Question: I've been inspecting the Gmail app in Android using the HierarchyViewer and found something interesting in that each item in the email list looks like a canvas view - I was expecting something like a RelativeLayout with child components:

My initial though is that it's done this way for performance reasons - one canvas view per item is much better than multiple views per item, especially in a long list which seems to scroll very smoothly. Does this sound correct? Do Google recommend this approach anywhere in their official documentation? Is it an approach that other people should look at for performance?
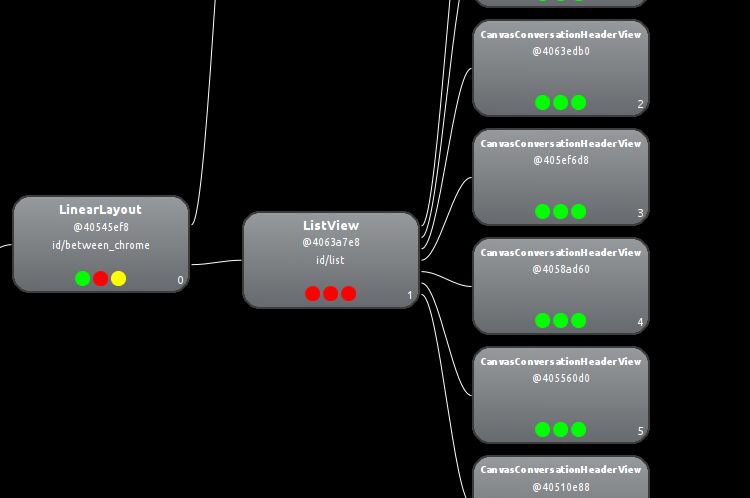
Answer: Yes the fewer views the more efficient the UI is. If you have a visually complicated UI element it can be much more efficient to implement it as a custom view or layout rather than trying to compose individual views.